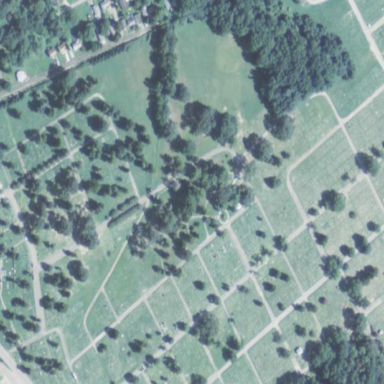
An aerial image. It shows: Cemetery.